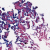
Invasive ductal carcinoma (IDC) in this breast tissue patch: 0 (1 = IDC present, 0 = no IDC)